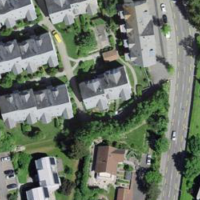
EUNIS habitat code: 54
Species observed at this site:
Symphoricarpos albus